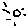
Label: sun